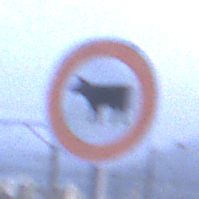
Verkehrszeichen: VerbotViehtrieb
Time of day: SunriseSunset
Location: Outdoor (Urban)
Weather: Overcast
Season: NotSpecified
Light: Natural